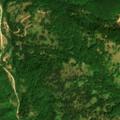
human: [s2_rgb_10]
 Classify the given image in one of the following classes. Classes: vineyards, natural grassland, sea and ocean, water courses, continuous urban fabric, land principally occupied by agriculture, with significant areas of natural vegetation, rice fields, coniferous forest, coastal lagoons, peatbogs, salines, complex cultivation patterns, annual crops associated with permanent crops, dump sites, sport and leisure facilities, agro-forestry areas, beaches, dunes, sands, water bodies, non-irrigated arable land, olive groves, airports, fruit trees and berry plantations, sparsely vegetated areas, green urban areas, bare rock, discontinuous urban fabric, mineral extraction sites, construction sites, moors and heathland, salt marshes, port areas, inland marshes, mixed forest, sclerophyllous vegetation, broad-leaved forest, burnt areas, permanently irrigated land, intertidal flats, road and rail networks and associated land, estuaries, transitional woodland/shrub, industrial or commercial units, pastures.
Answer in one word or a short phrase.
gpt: broad-leaved forest, natural grassland, transitional woodland/shrub